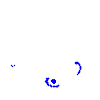
Particle: pion